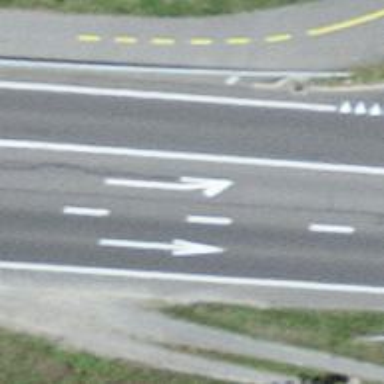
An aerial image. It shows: Asphalt road classified as primary highway.